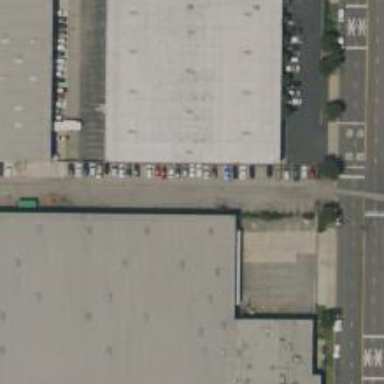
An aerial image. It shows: Industrial building.